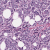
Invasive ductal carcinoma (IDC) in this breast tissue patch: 1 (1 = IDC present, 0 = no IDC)